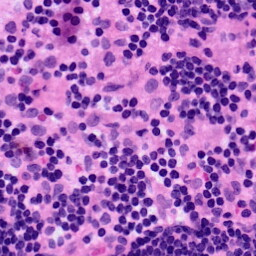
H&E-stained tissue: LymphNode